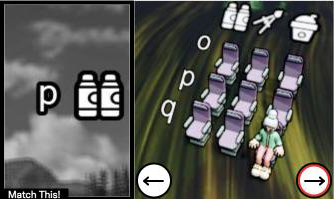
Task: seats
Answer: no